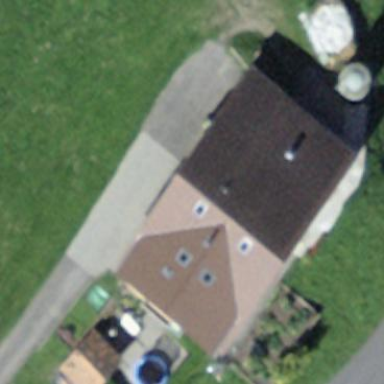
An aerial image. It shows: Barn.